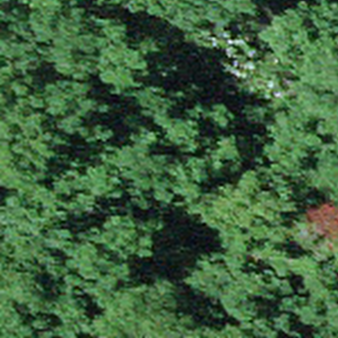
Label: other